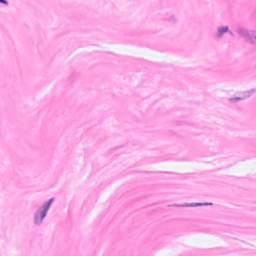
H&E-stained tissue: Breast